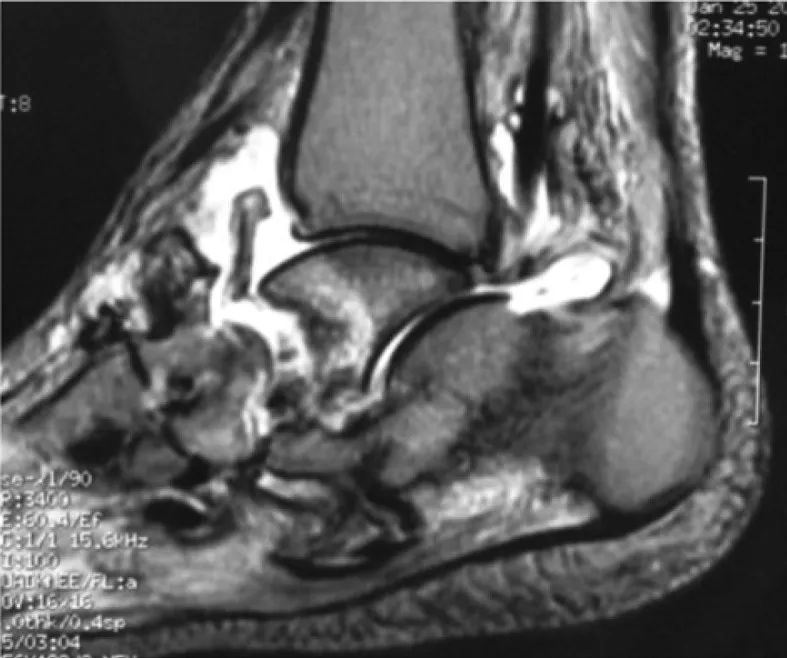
Sagittal view of a magnetic resonance imaging showing the ankle anterior capsule breached, soft tissue oedema and bone oedema in the anterior talar body.
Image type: radiology (mri)